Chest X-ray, AP view. Patient: 54 years old, sex M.
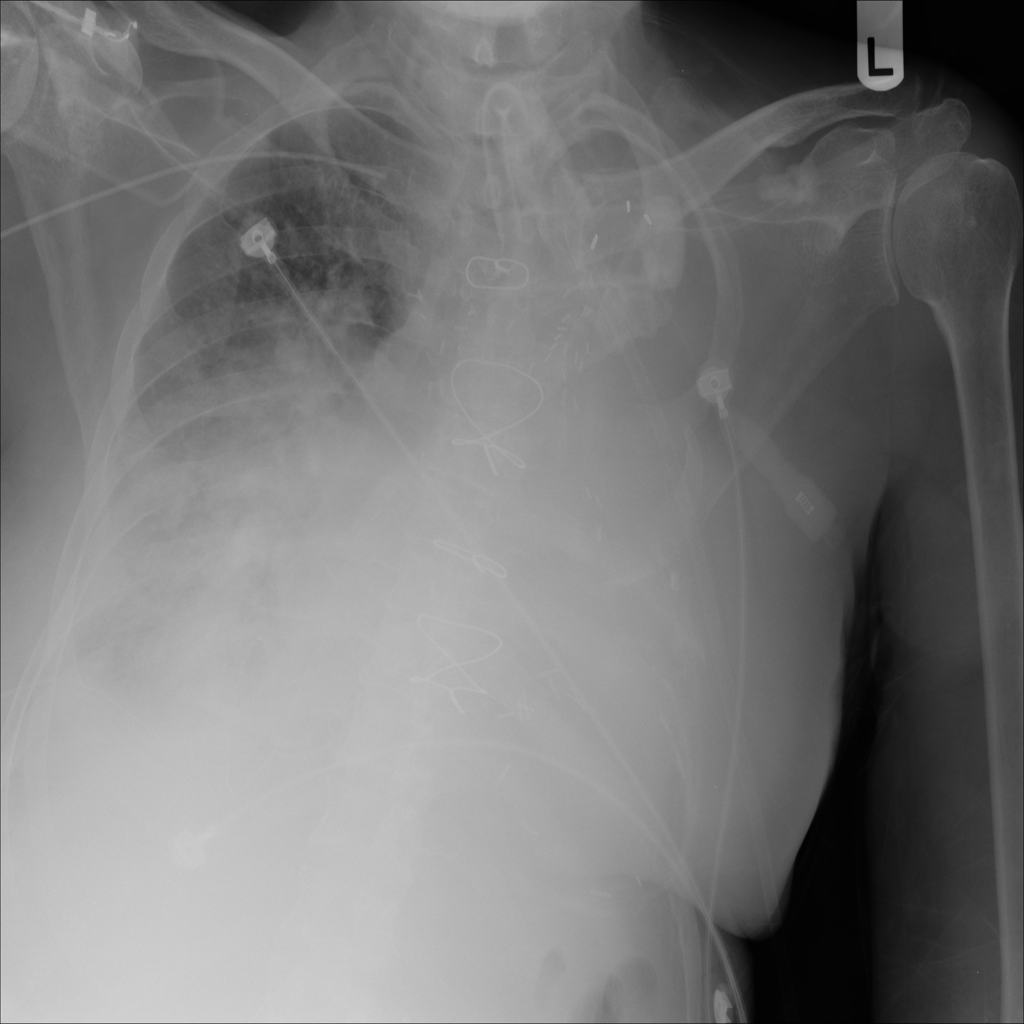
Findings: Infiltration